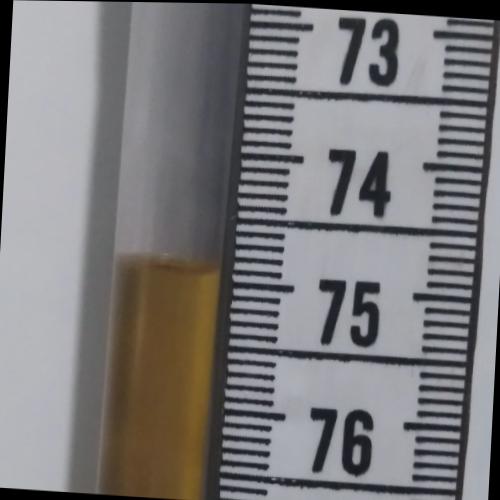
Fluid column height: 74.9 cm